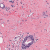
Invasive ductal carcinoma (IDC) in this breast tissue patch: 0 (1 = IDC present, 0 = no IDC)